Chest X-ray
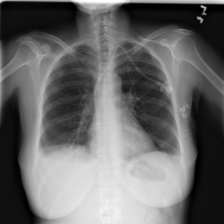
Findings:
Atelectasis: positive
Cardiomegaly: negative
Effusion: negative
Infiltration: negative
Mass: negative
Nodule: negative
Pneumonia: negative
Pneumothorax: negative
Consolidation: negative
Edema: negative
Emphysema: negative
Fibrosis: negative
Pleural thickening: negative
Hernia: negative